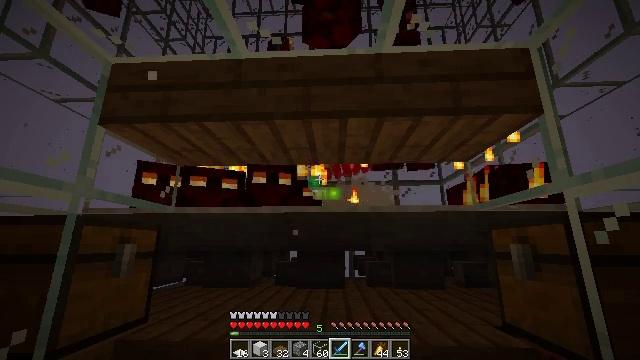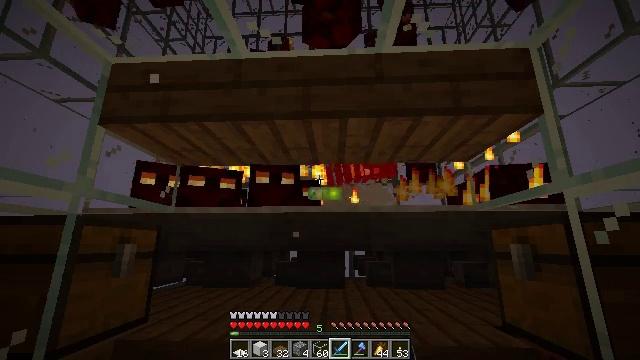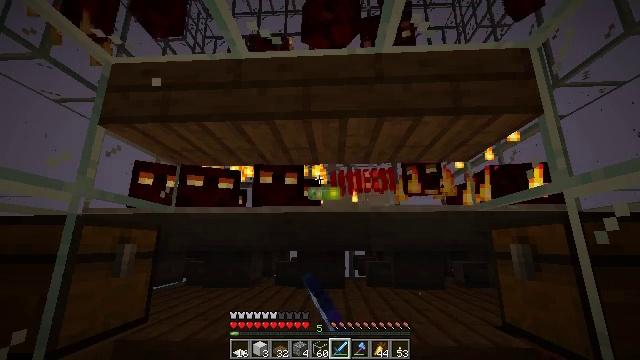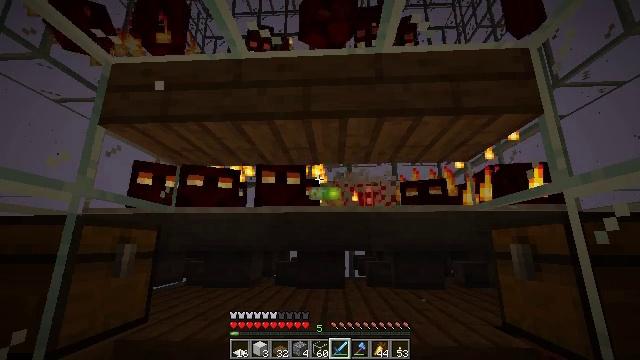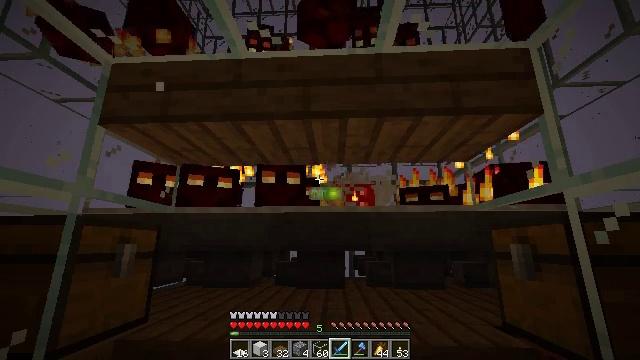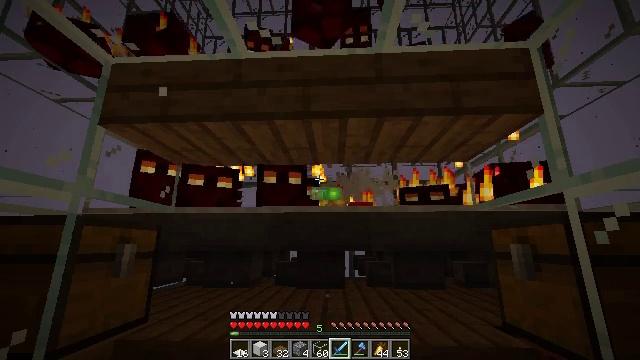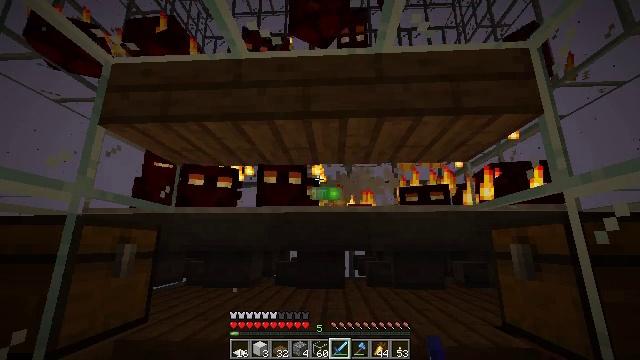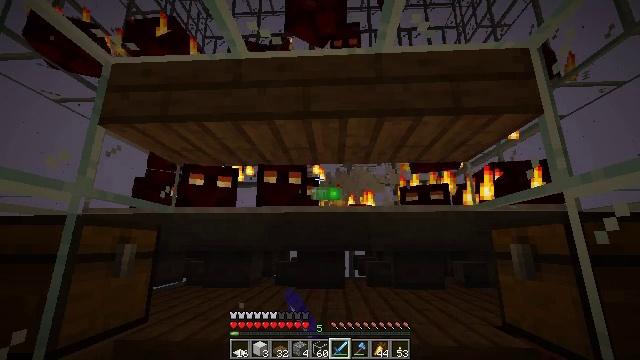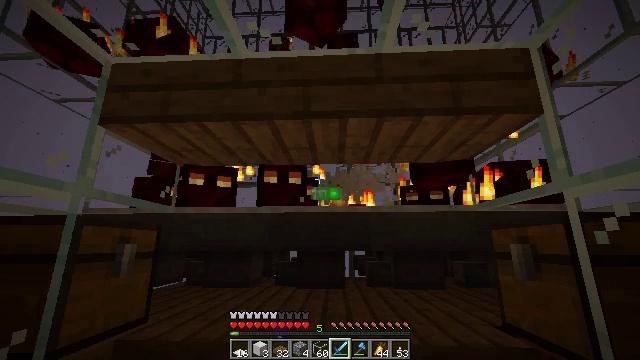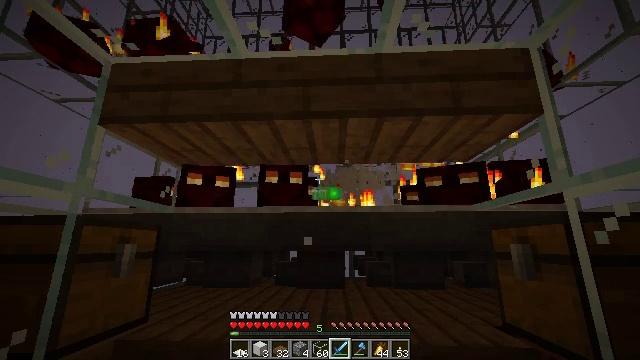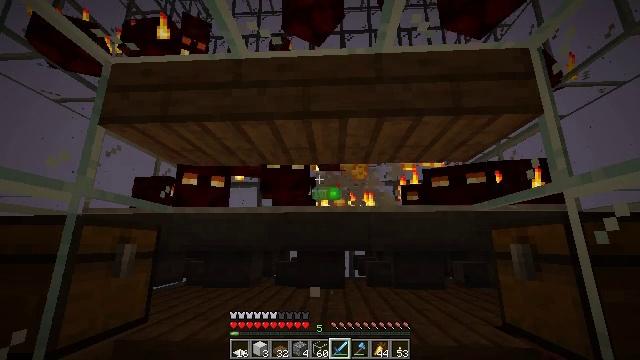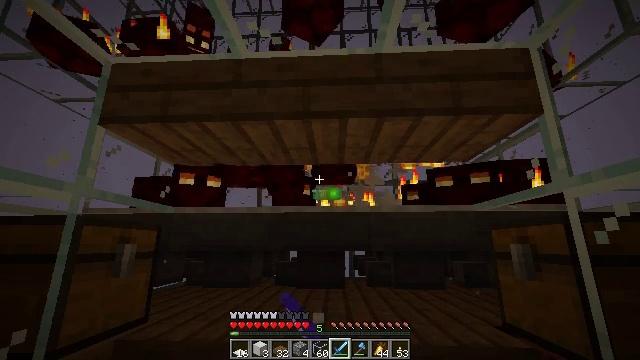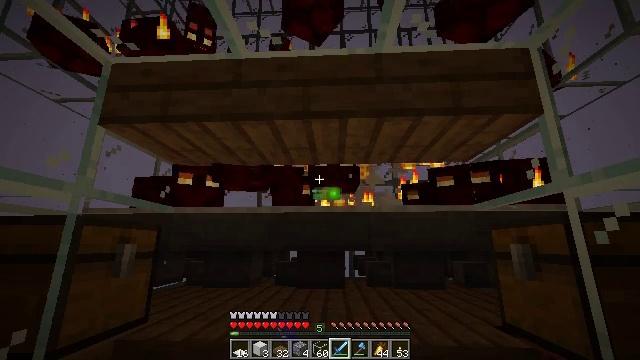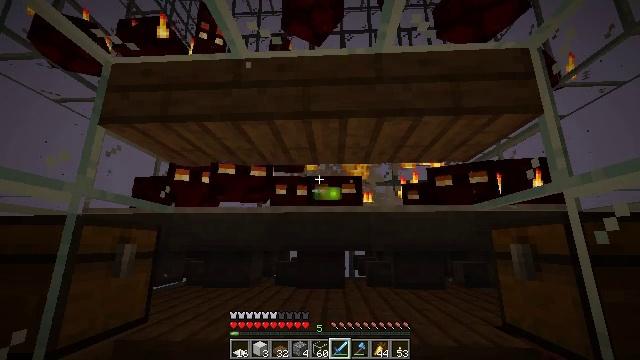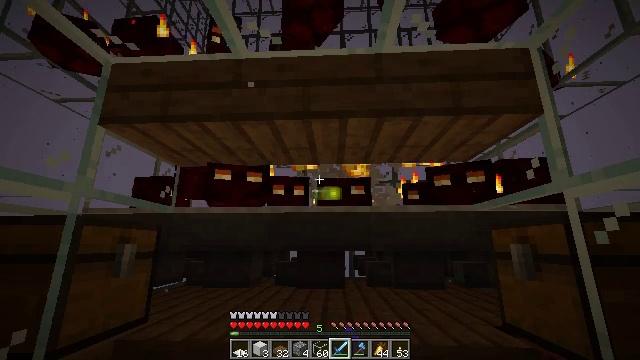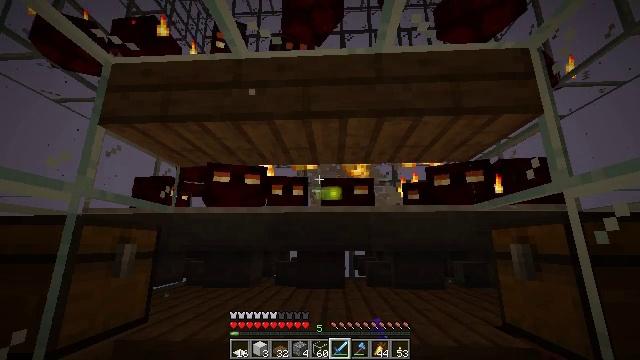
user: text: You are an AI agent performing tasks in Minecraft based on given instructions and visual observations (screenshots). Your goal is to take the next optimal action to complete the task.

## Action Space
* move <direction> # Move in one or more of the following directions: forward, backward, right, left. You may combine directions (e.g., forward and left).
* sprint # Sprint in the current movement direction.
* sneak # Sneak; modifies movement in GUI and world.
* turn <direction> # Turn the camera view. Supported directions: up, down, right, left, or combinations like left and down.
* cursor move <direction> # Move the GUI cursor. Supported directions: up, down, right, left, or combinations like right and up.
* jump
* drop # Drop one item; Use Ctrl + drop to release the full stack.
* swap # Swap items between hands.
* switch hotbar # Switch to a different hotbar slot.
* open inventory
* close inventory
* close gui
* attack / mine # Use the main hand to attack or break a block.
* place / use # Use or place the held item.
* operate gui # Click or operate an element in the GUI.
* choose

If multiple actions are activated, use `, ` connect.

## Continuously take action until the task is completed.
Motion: motion action
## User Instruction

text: Kill a magma cube.
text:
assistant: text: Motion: attack / mine
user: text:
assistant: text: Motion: attack / mine
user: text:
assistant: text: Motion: attack / mine
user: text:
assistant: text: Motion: attack / mine
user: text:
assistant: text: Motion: no_op
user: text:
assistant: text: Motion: attack / mine
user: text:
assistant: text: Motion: attack / mine
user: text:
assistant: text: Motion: attack / mine
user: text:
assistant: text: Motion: no_op
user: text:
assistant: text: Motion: attack / mine
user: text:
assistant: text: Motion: attack / mine
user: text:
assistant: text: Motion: attack / mine
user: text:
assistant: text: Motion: attack / mine
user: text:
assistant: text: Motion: no_op
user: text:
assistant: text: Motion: no_op
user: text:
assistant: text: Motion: attack / mine
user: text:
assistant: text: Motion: attack / mine
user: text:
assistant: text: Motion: attack / mine
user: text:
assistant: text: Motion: attack / mine
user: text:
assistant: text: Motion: no_op
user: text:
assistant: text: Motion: attack / mine
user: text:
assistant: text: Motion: attack / mine
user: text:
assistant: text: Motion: attack / mine
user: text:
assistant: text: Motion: attack / mine
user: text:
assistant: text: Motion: no_op
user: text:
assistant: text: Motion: attack / mine
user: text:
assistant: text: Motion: attack / mine
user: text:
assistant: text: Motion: attack / mine
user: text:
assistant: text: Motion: no_op
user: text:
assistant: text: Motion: no_op